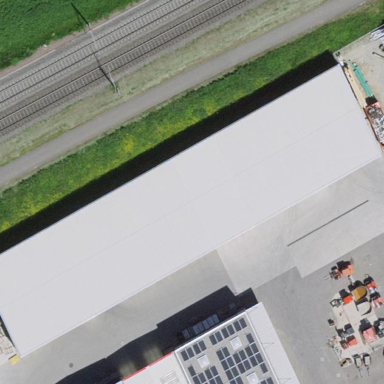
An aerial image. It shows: Industrial building with flat roof.